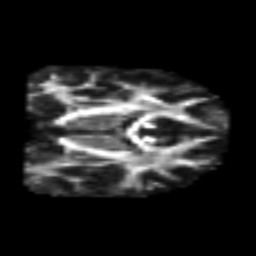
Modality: FA
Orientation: coronal
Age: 25
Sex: male
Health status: healthy